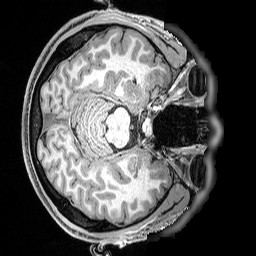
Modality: T1w
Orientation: axial
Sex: male
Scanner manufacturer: siemens
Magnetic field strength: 3 T
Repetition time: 2.5 s
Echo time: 0.0029 s